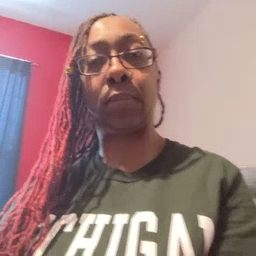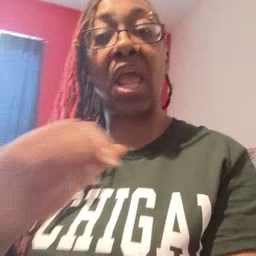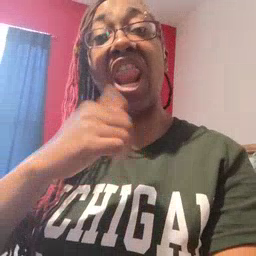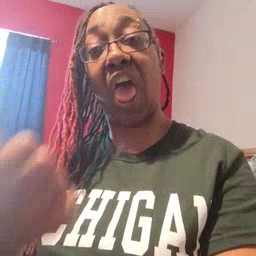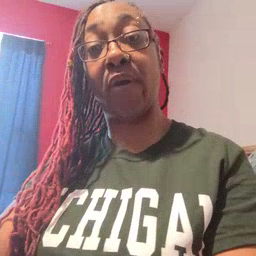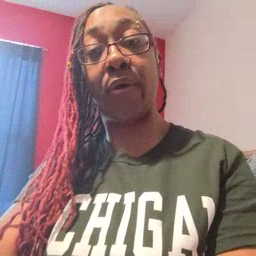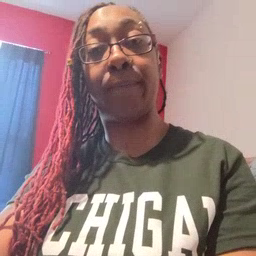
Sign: another